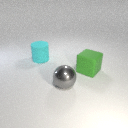
large cyan rubber cylinder to the left of large gray metal sphere